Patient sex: M
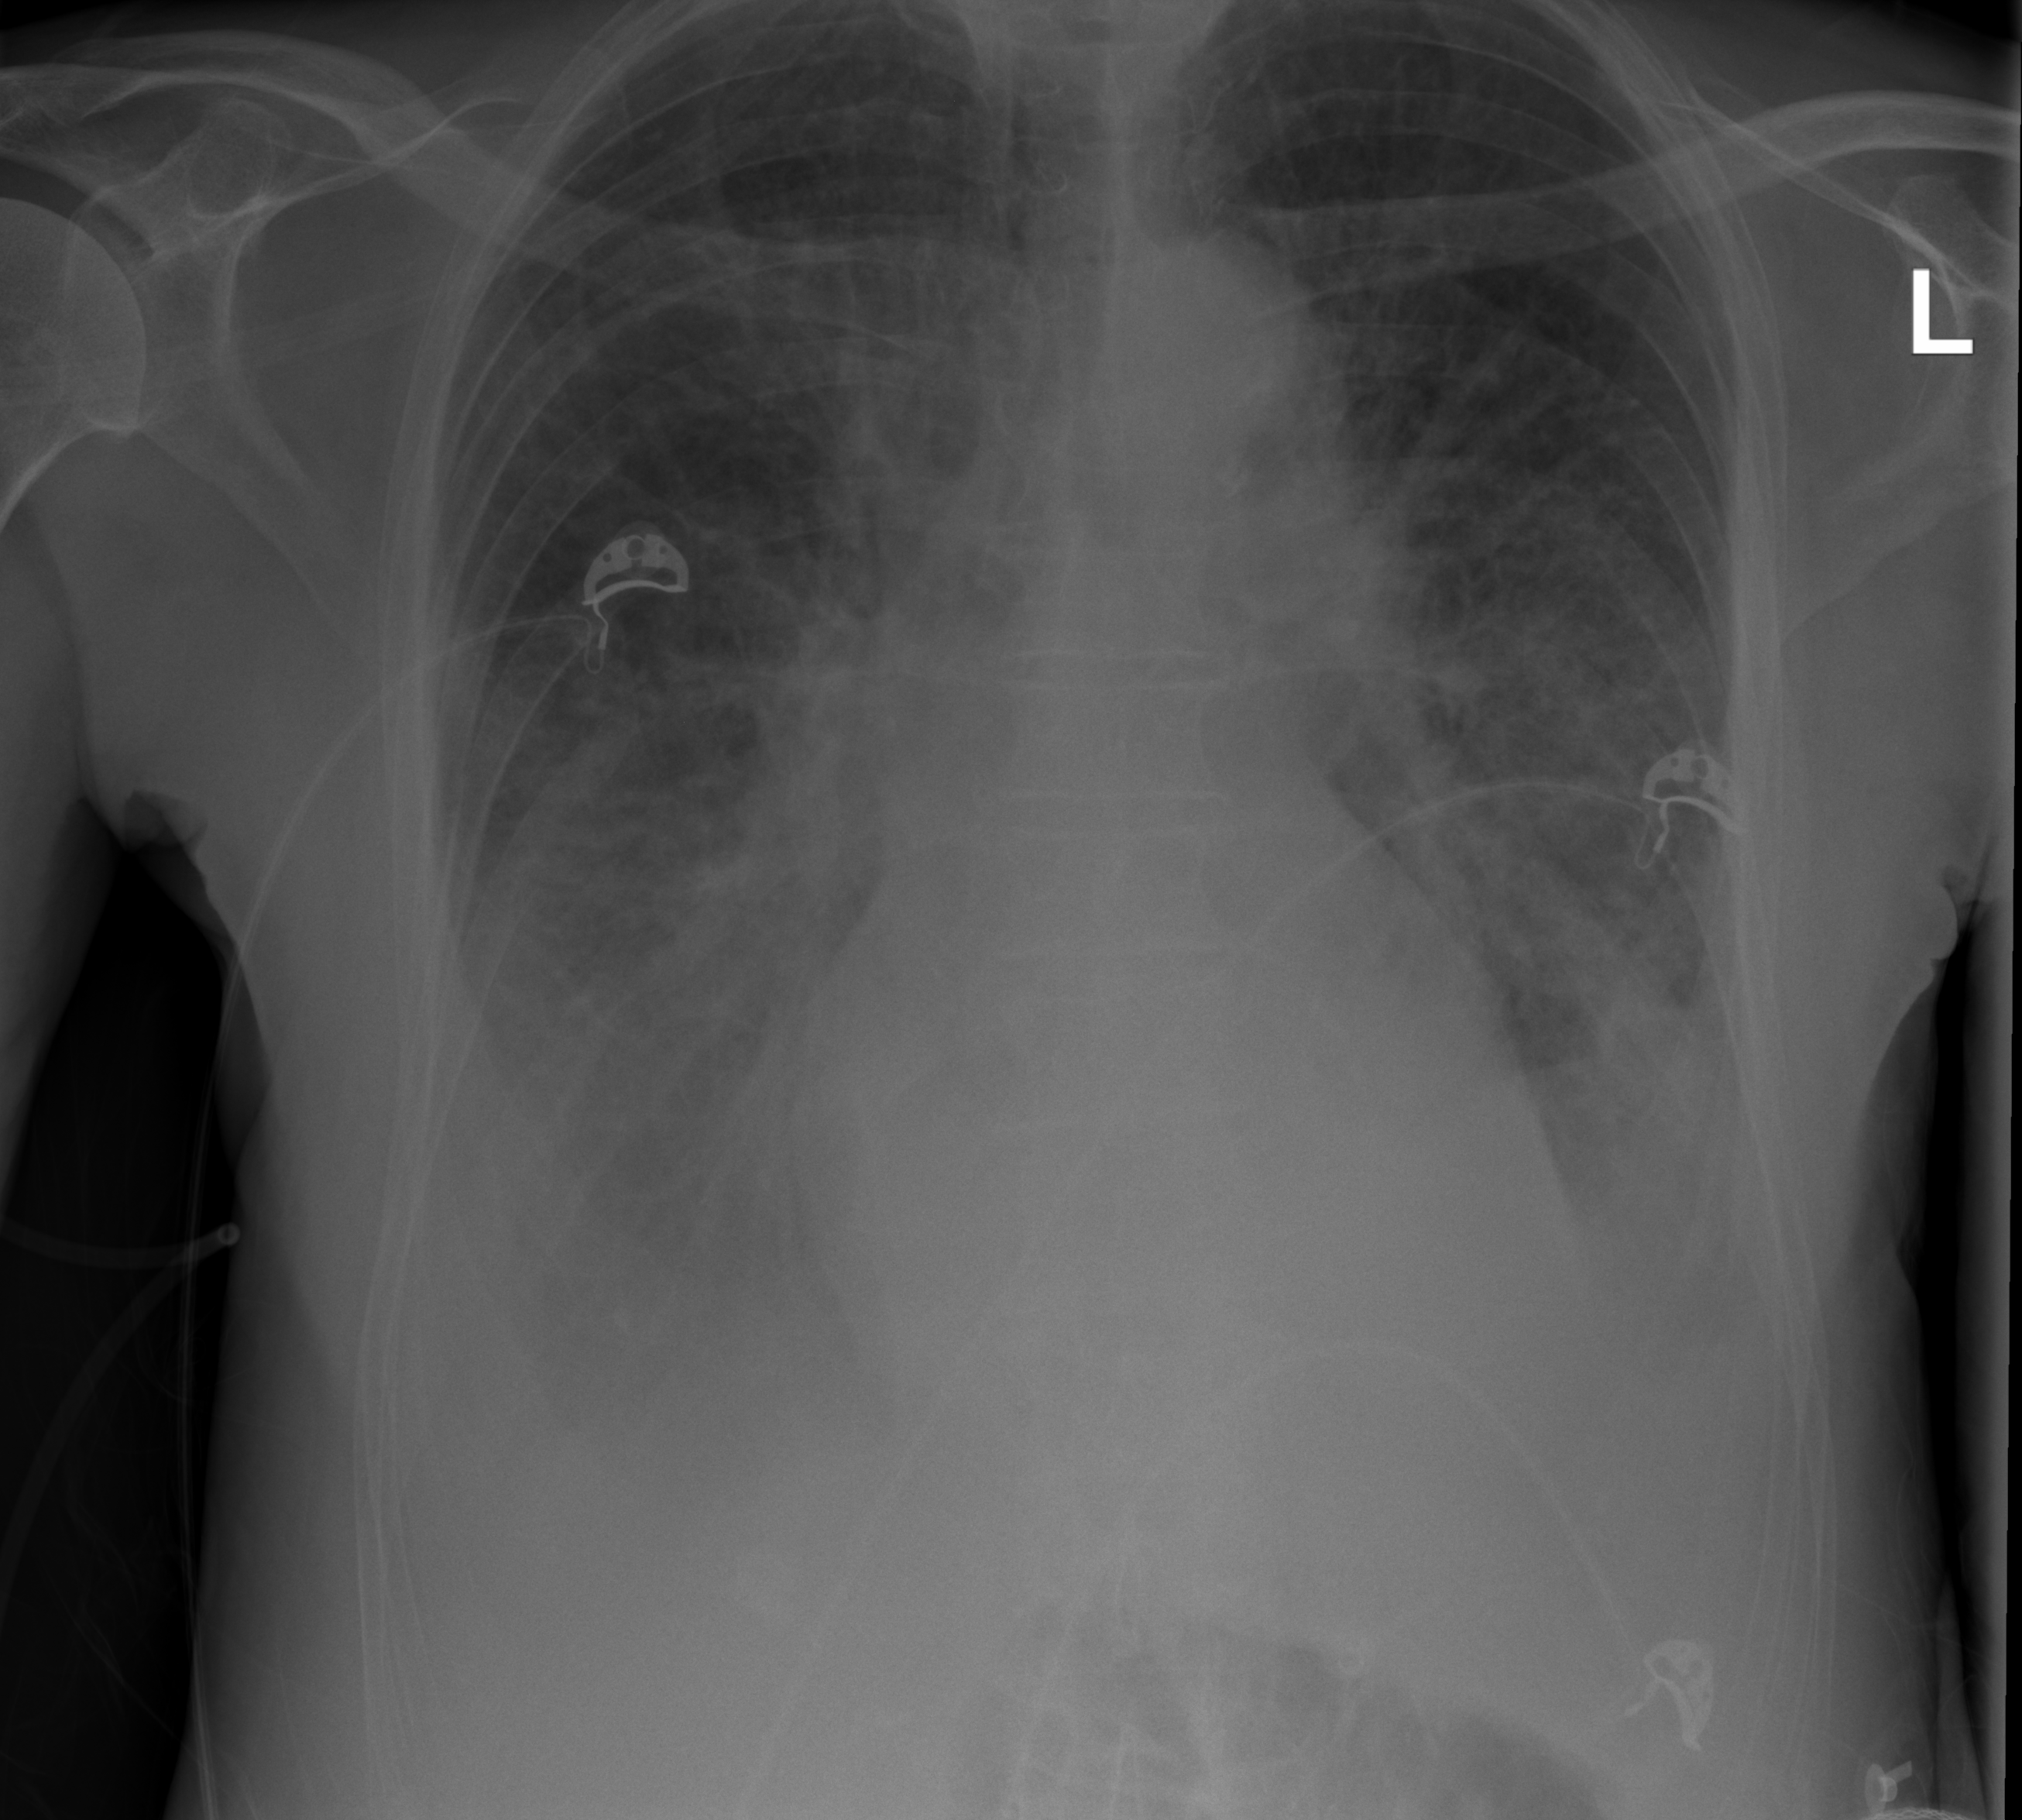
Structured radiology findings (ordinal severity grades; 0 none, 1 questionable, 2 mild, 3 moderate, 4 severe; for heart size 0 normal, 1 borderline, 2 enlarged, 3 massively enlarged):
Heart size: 0
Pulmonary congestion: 2
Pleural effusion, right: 3
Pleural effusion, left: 3
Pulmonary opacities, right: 2
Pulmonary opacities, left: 2
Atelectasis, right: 3
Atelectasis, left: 3